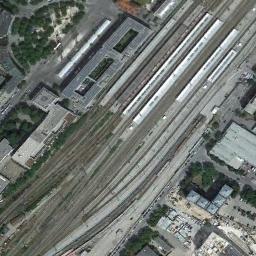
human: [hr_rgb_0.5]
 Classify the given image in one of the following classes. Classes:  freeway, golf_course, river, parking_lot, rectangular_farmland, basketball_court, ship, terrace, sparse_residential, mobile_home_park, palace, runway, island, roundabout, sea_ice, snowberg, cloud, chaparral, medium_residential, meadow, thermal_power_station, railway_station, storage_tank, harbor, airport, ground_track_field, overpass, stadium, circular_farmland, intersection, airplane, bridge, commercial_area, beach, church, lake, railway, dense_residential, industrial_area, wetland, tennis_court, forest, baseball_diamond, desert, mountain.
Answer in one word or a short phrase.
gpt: railway_station